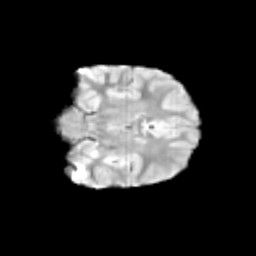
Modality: T2w
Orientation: coronal
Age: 10
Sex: female
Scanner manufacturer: siemens
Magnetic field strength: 3 T
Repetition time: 3.8 s
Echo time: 0.07 s